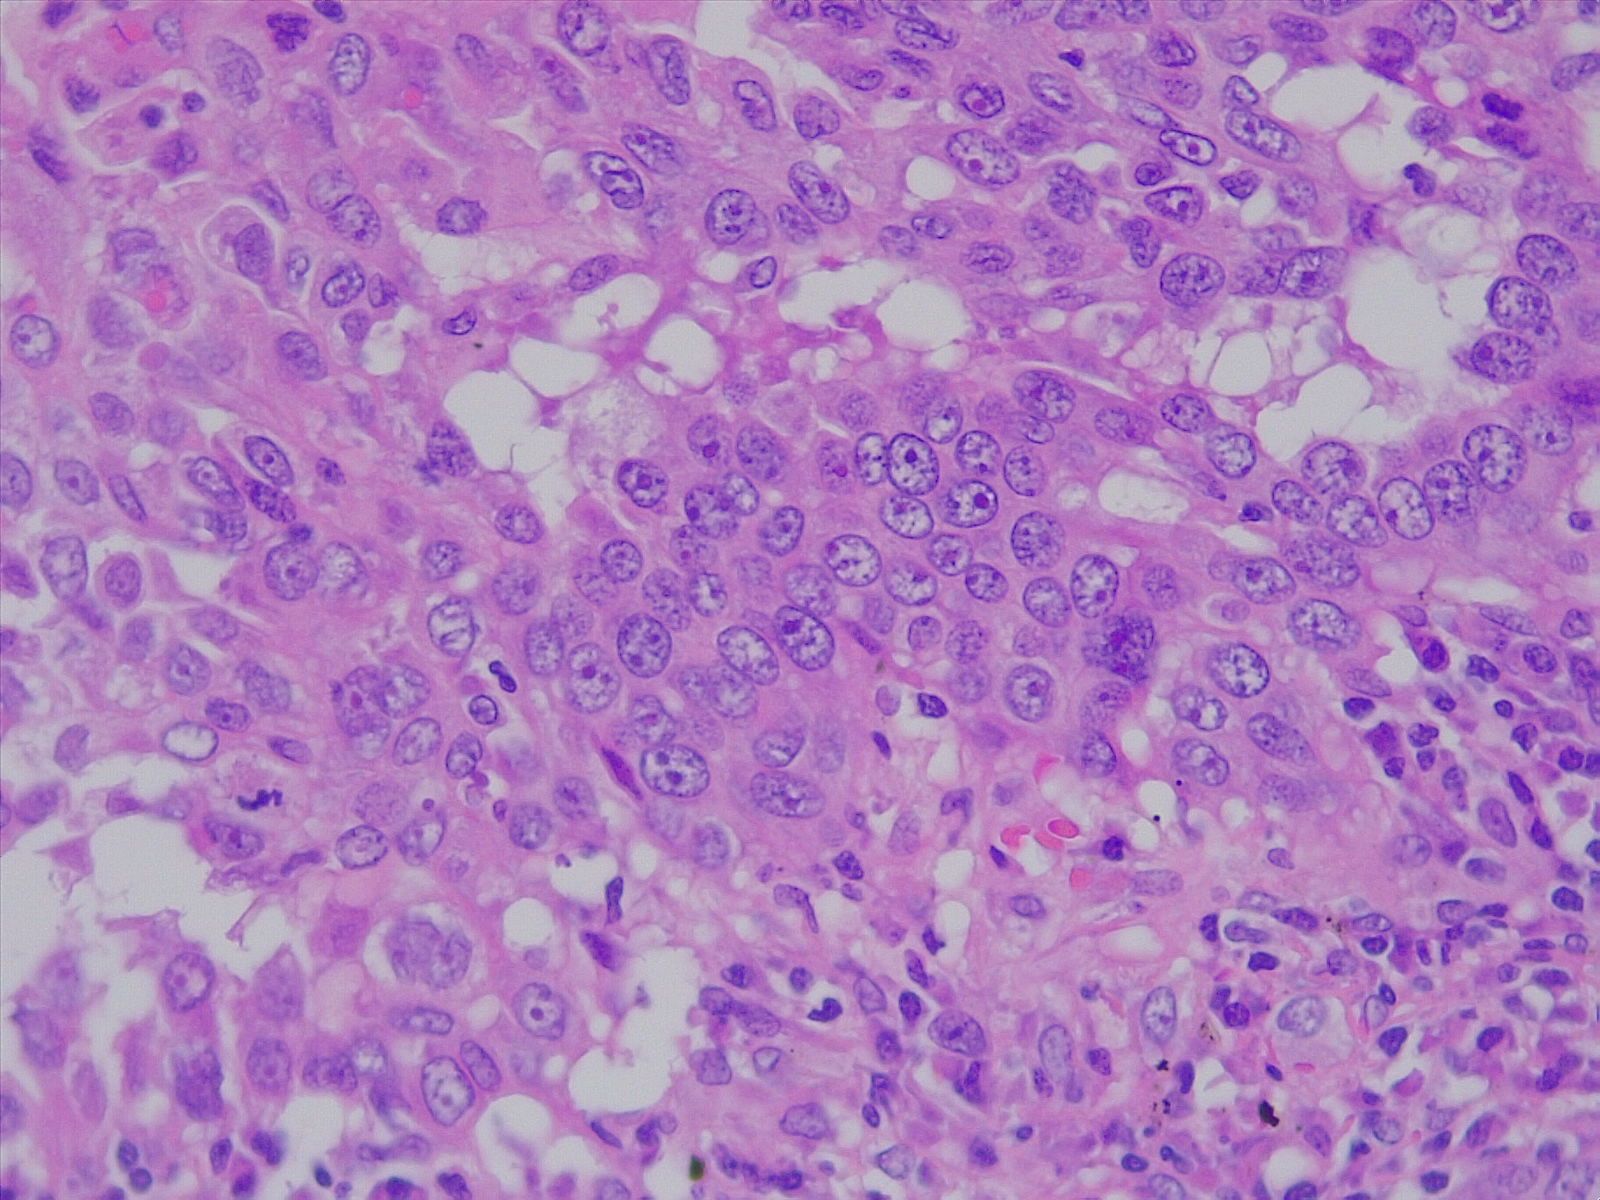
Label: lung adenocarcinoma, moderately differentiated